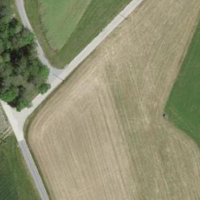
EUNIS habitat code: 52
Species observed at this site:
Primula veris